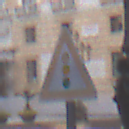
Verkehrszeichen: Lichtzeichenanlage
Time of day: SunriseSunset
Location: Outdoor (Urban)
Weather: PartlyCloudy
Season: NotSpecified
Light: Natural